Question: I have made a graph in Matplotlib and want to change the justification of my rotated y-axis label.
In this code example, the text "This is an example plot" should be justified left.
'''
import matplotlib.pyplot as plt
figure, axes = plt.subplots()
axes.plot([0, 1], [0, 1])
axes.set_ylabel('This is an
example plot', rotation=0)
axes.yaxis.set_label_coords(0.1, 0.9)
plt.show()
'''

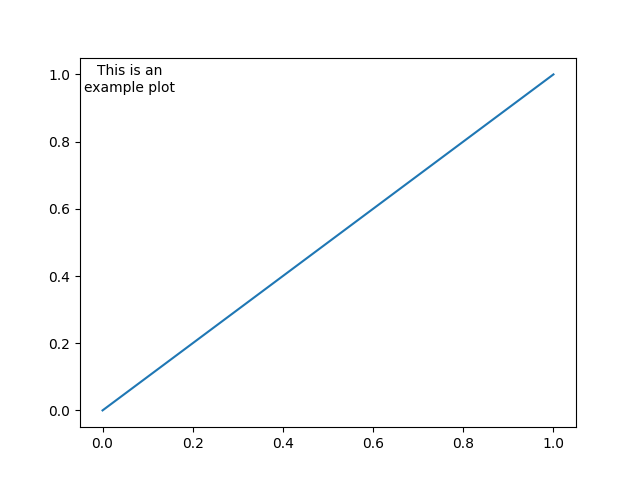
Answer: Matplotlib text commands, such as for labels and annotations, support a number of keyword arguments that affect alignment, orientation, spacing, font, etc. The full <URL> can be found in the documentation. In the above example
'''
axes.set_ylabel('This is an
example plot', rotation=0, horizontalalignment='left')
'''
would do the trick.
As noted in the other answer, this particular example is an abuse of the y-axis label. But the general principle is the same for all kinds of Matplotlib labels.